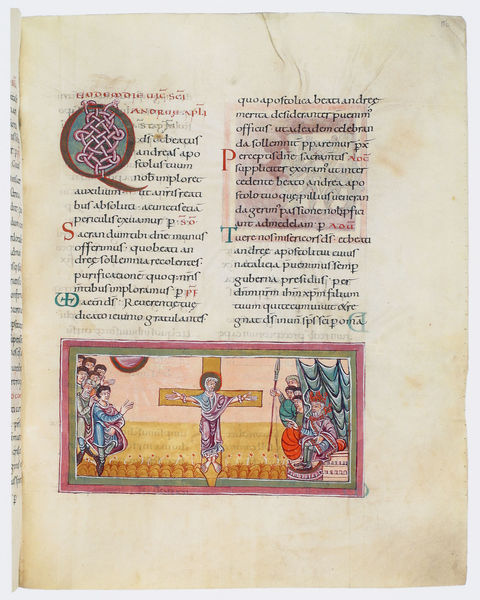
Titel: Göttinger Sakramentar
Institution: Göttingen, Staats- und Universitätsbibliothek
Schlagwörter: menschen, braun, ansammlung, bild, blatt, farbig, schrift, spalten, lanze, buch, kreuz, initialen, seite, text, initiale, menschenmenge, buchseite, christus, jesus, kreuzigung, kirchlich, jünger, handschrift, latein, 2-spaltig, iillustration